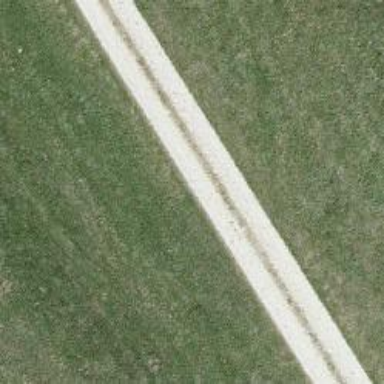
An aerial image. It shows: Track with grade 3 surface.